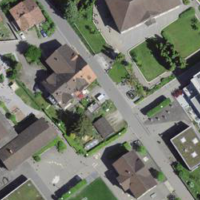
EUNIS habitat code: 54
Species observed at this site:
Aegopodium podagraria
Campanula glomerata